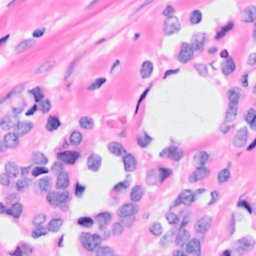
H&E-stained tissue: Breast